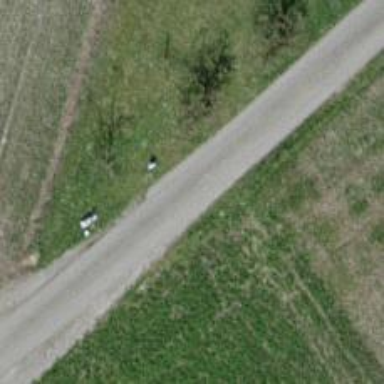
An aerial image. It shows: Unclassified paved road.